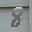
Label: 8